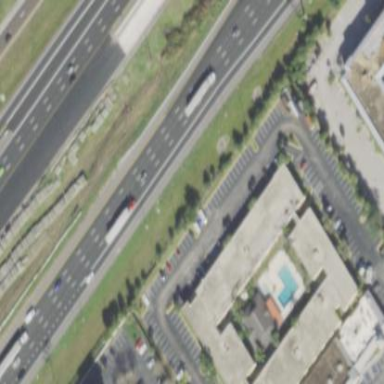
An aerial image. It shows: Parking area with asphalt surface.